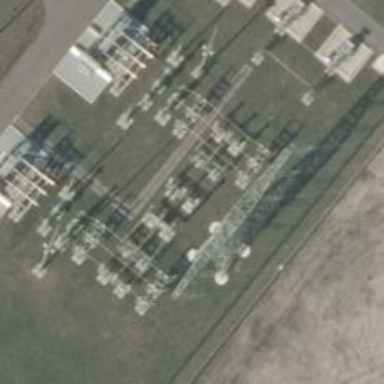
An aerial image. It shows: Power line with 3 cables in bay configuration.